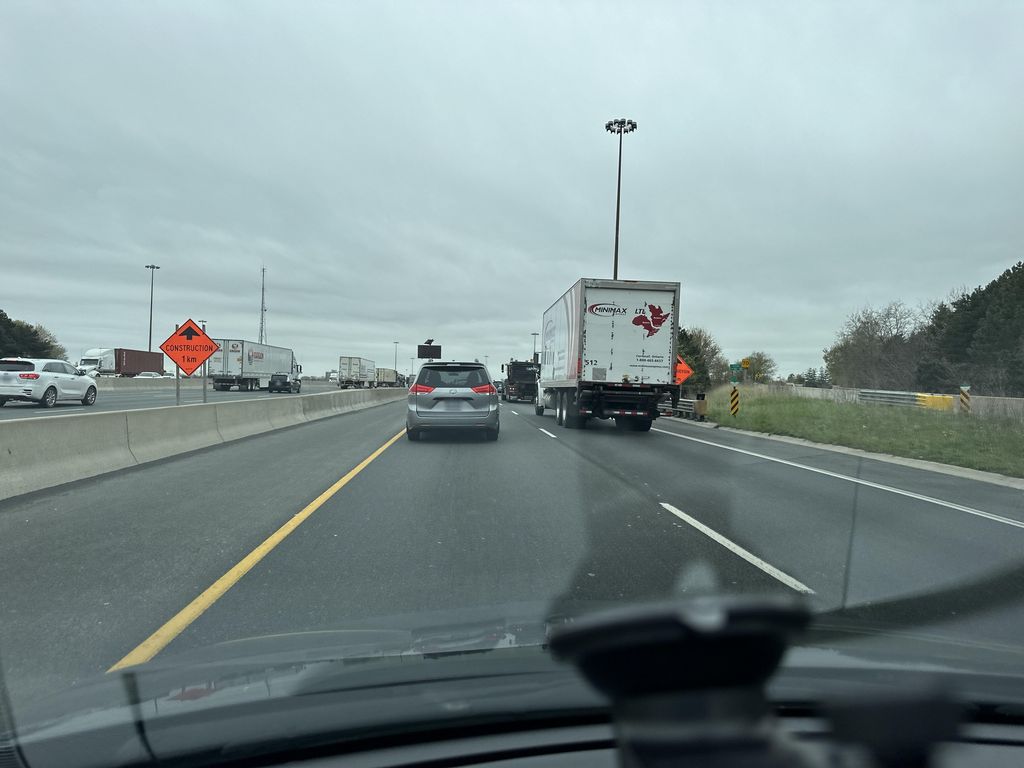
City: toronto